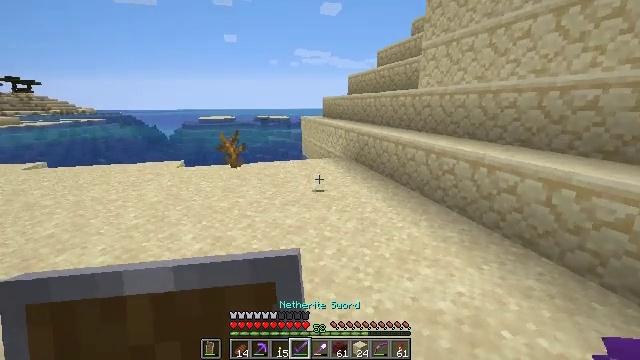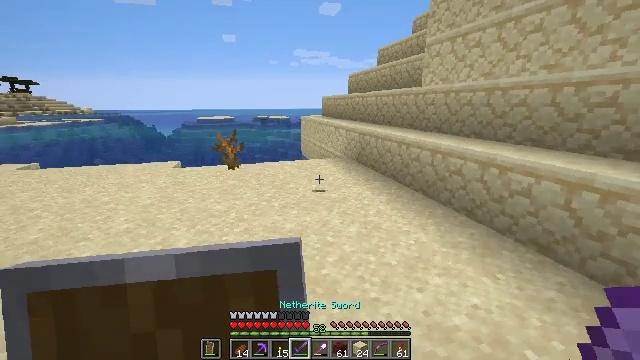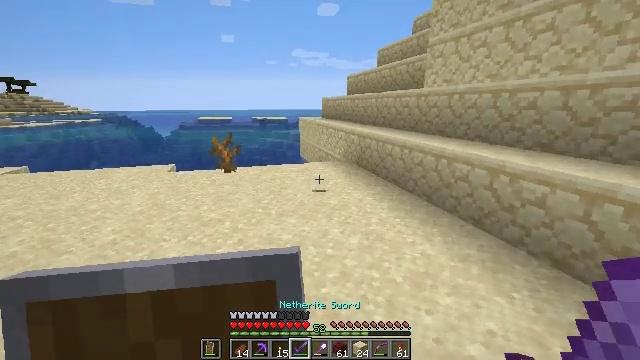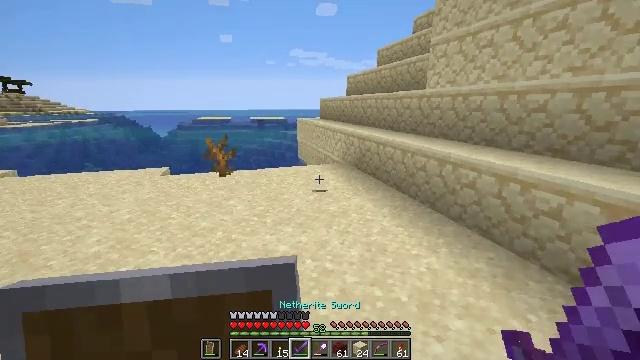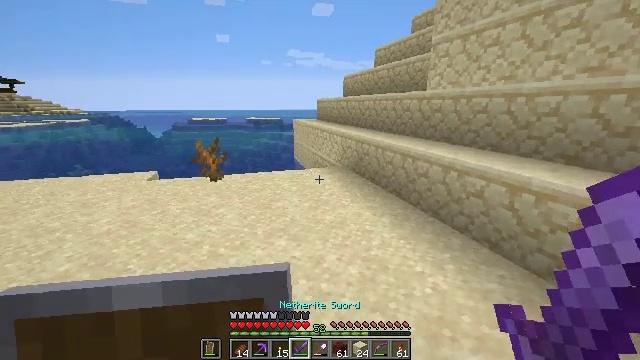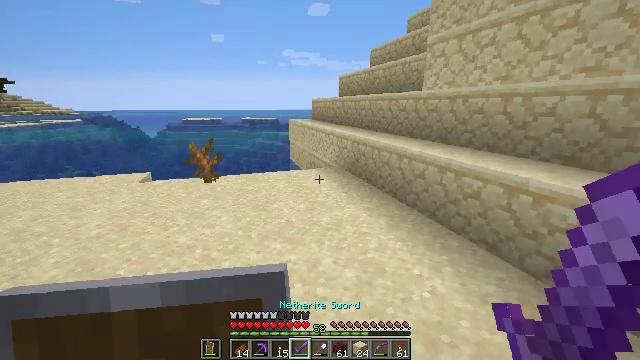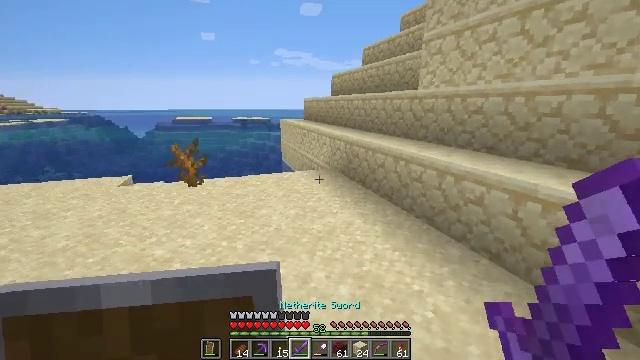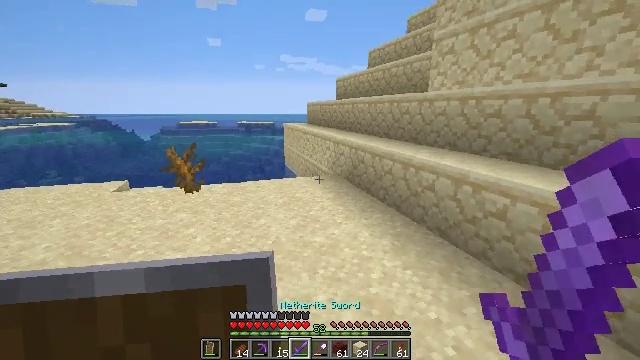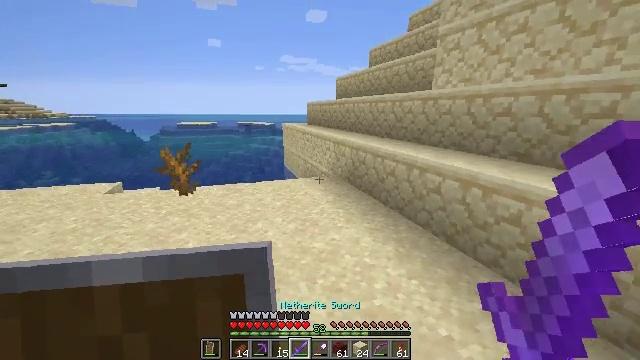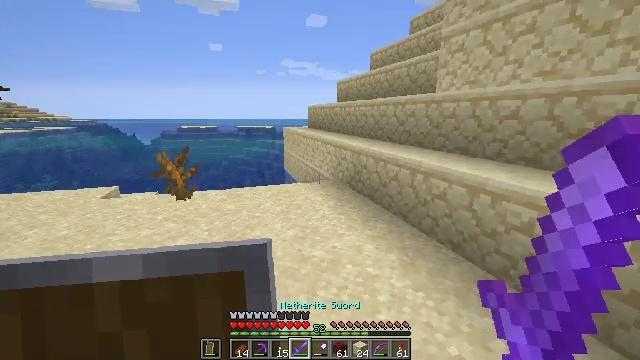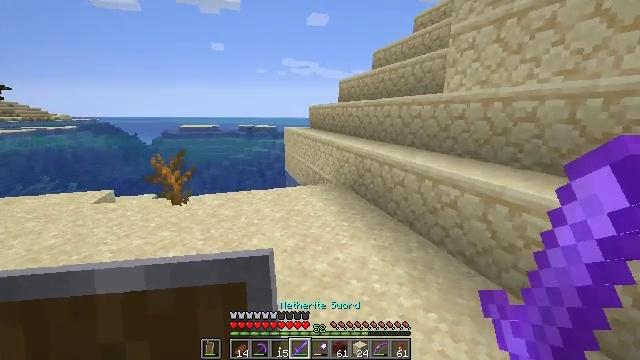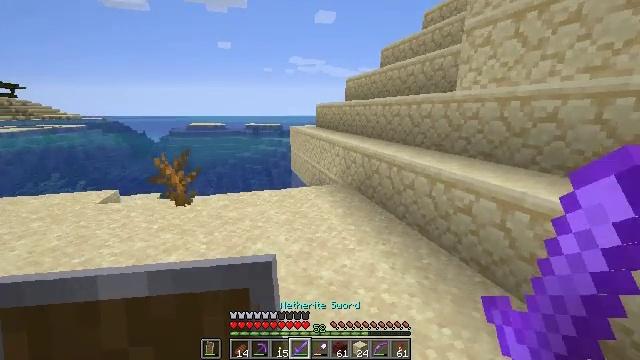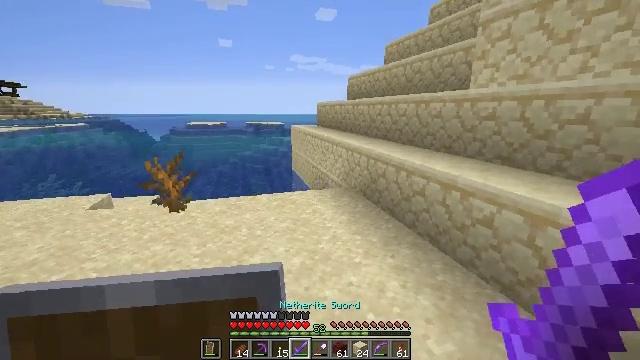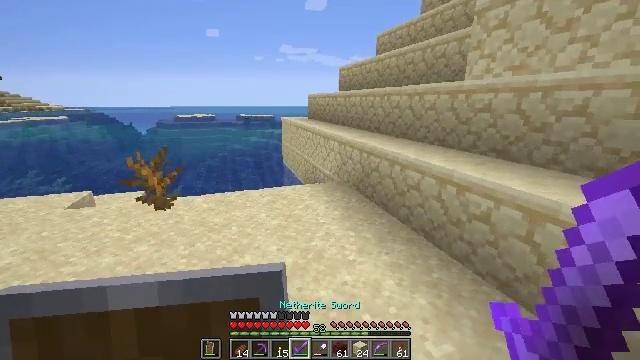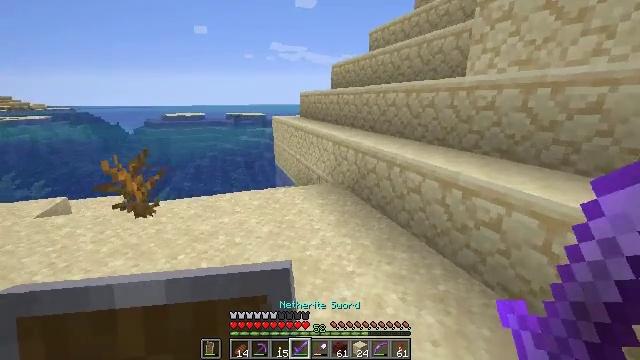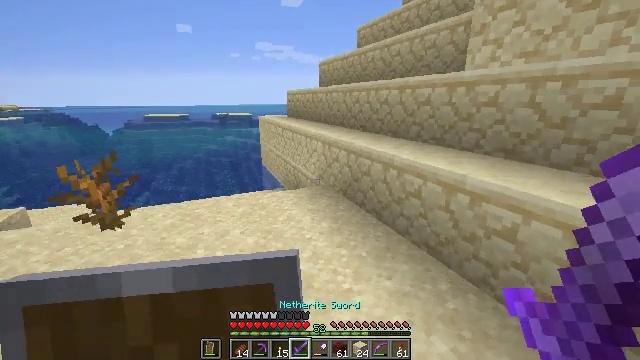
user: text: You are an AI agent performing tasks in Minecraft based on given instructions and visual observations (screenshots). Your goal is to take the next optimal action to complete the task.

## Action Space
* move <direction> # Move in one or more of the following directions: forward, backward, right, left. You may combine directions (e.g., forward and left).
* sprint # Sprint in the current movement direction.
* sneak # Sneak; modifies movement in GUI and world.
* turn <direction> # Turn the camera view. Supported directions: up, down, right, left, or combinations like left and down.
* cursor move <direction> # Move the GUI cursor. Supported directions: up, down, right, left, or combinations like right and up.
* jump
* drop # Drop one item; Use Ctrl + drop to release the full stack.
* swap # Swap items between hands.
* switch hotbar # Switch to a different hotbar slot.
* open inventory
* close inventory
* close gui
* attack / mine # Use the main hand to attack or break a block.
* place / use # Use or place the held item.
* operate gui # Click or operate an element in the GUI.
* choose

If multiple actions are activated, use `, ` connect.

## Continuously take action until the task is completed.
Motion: motion action
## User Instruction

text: Collect the brewing stand for reuse.
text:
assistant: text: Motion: move forward
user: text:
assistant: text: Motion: move forward
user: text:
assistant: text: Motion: move forward
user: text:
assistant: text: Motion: move forward
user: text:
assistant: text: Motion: move forward
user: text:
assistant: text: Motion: move forward, turn right
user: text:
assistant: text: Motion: move forward
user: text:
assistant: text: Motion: move forward
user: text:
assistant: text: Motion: move forward
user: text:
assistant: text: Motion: move forward
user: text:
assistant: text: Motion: move forward, turn left
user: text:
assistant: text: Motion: move forward
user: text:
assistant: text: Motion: move forward, turn right and down
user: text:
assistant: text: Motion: move forward, turn right
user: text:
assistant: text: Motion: move forward, turn right
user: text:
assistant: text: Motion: move forward, turn right
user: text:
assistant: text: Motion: move forward, turn right
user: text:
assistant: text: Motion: move forward, turn right
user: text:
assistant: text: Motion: move forward, turn right
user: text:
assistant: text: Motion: move forward, turn right
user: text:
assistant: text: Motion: move forward, turn right
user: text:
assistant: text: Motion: move forward, turn right
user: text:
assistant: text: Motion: move forward, turn right
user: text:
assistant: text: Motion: move forward, turn right
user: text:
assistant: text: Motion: move forward, turn right
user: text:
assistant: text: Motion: move forward, turn right
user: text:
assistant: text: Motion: move forward, turn right, jump
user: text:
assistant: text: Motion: move forward, jump
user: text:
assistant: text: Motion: move forward, jump
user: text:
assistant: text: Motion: move forward, jump